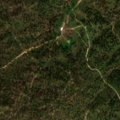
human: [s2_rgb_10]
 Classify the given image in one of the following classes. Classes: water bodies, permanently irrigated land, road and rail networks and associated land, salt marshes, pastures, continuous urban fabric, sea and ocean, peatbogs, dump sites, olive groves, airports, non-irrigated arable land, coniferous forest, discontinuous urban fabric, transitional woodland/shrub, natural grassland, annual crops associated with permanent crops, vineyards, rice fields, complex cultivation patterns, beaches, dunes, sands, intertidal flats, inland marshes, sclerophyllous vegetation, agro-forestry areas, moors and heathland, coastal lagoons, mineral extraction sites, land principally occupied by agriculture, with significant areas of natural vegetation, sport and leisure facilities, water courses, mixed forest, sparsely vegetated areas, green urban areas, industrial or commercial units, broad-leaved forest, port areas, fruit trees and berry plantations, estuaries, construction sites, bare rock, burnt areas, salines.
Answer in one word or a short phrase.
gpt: agro-forestry areas